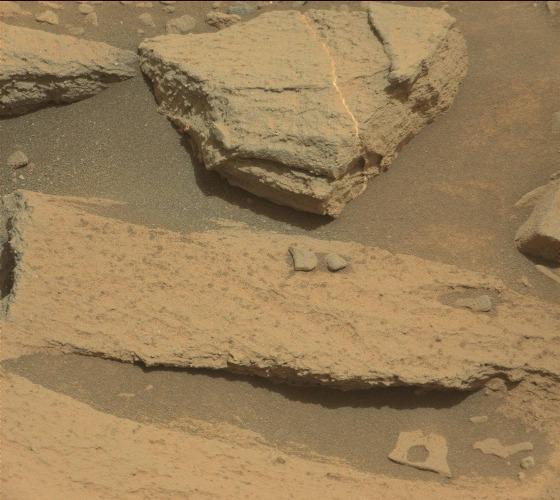
Terrain classes present: Bedrock, Gravel / Sand / Soil, Rock, Shadow